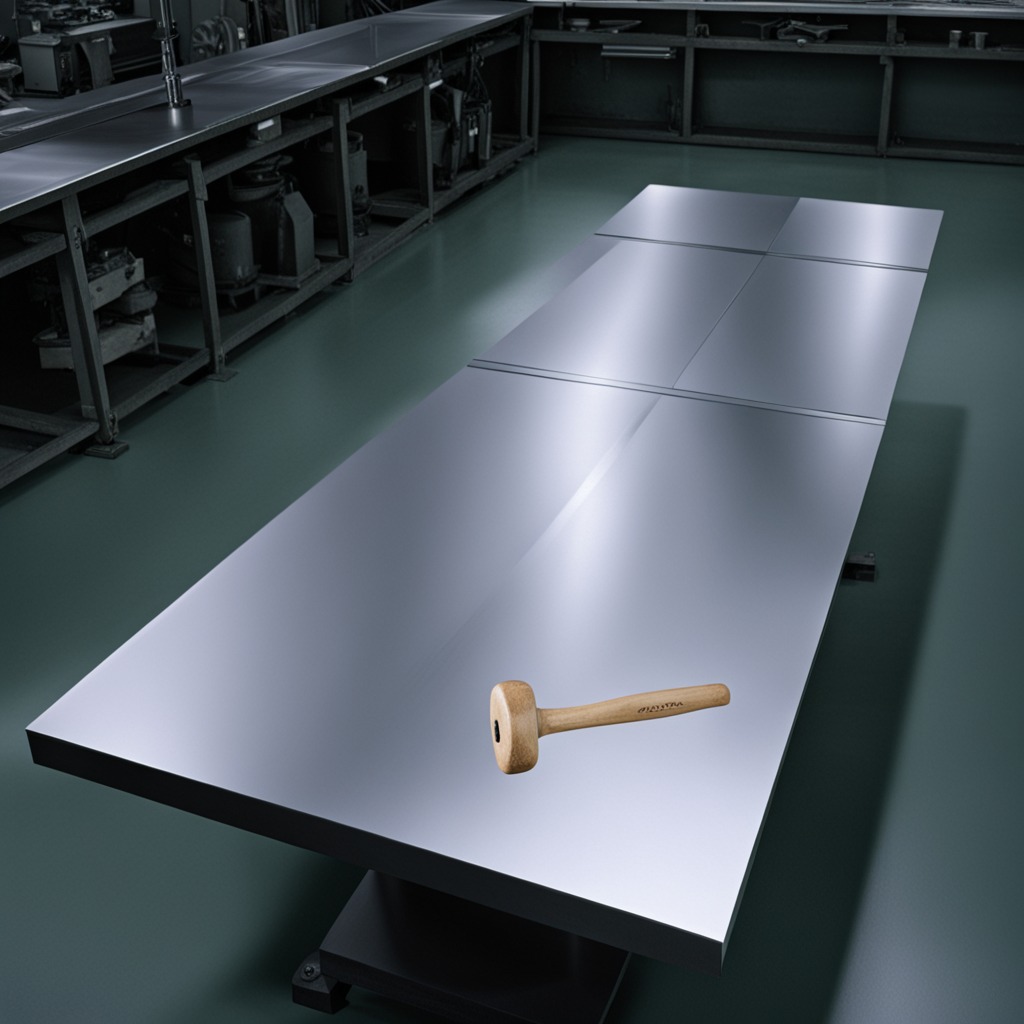
A hammer is lying on a clean empty table in a basement in the evening soft directional lighting on the tabletop realistic grain studio-quality clarity centered framing